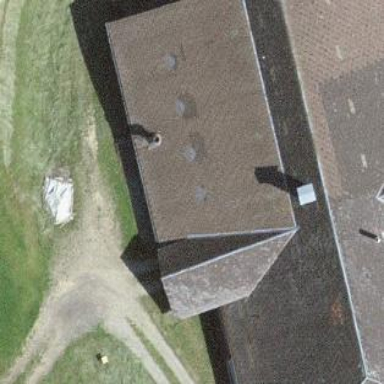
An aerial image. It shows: Farm building.